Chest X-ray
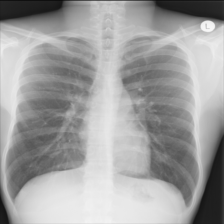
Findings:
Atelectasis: negative
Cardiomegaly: negative
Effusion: negative
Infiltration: negative
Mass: negative
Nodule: positive
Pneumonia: negative
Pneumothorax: negative
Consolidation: negative
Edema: negative
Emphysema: negative
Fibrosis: negative
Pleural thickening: positive
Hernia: negative